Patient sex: M
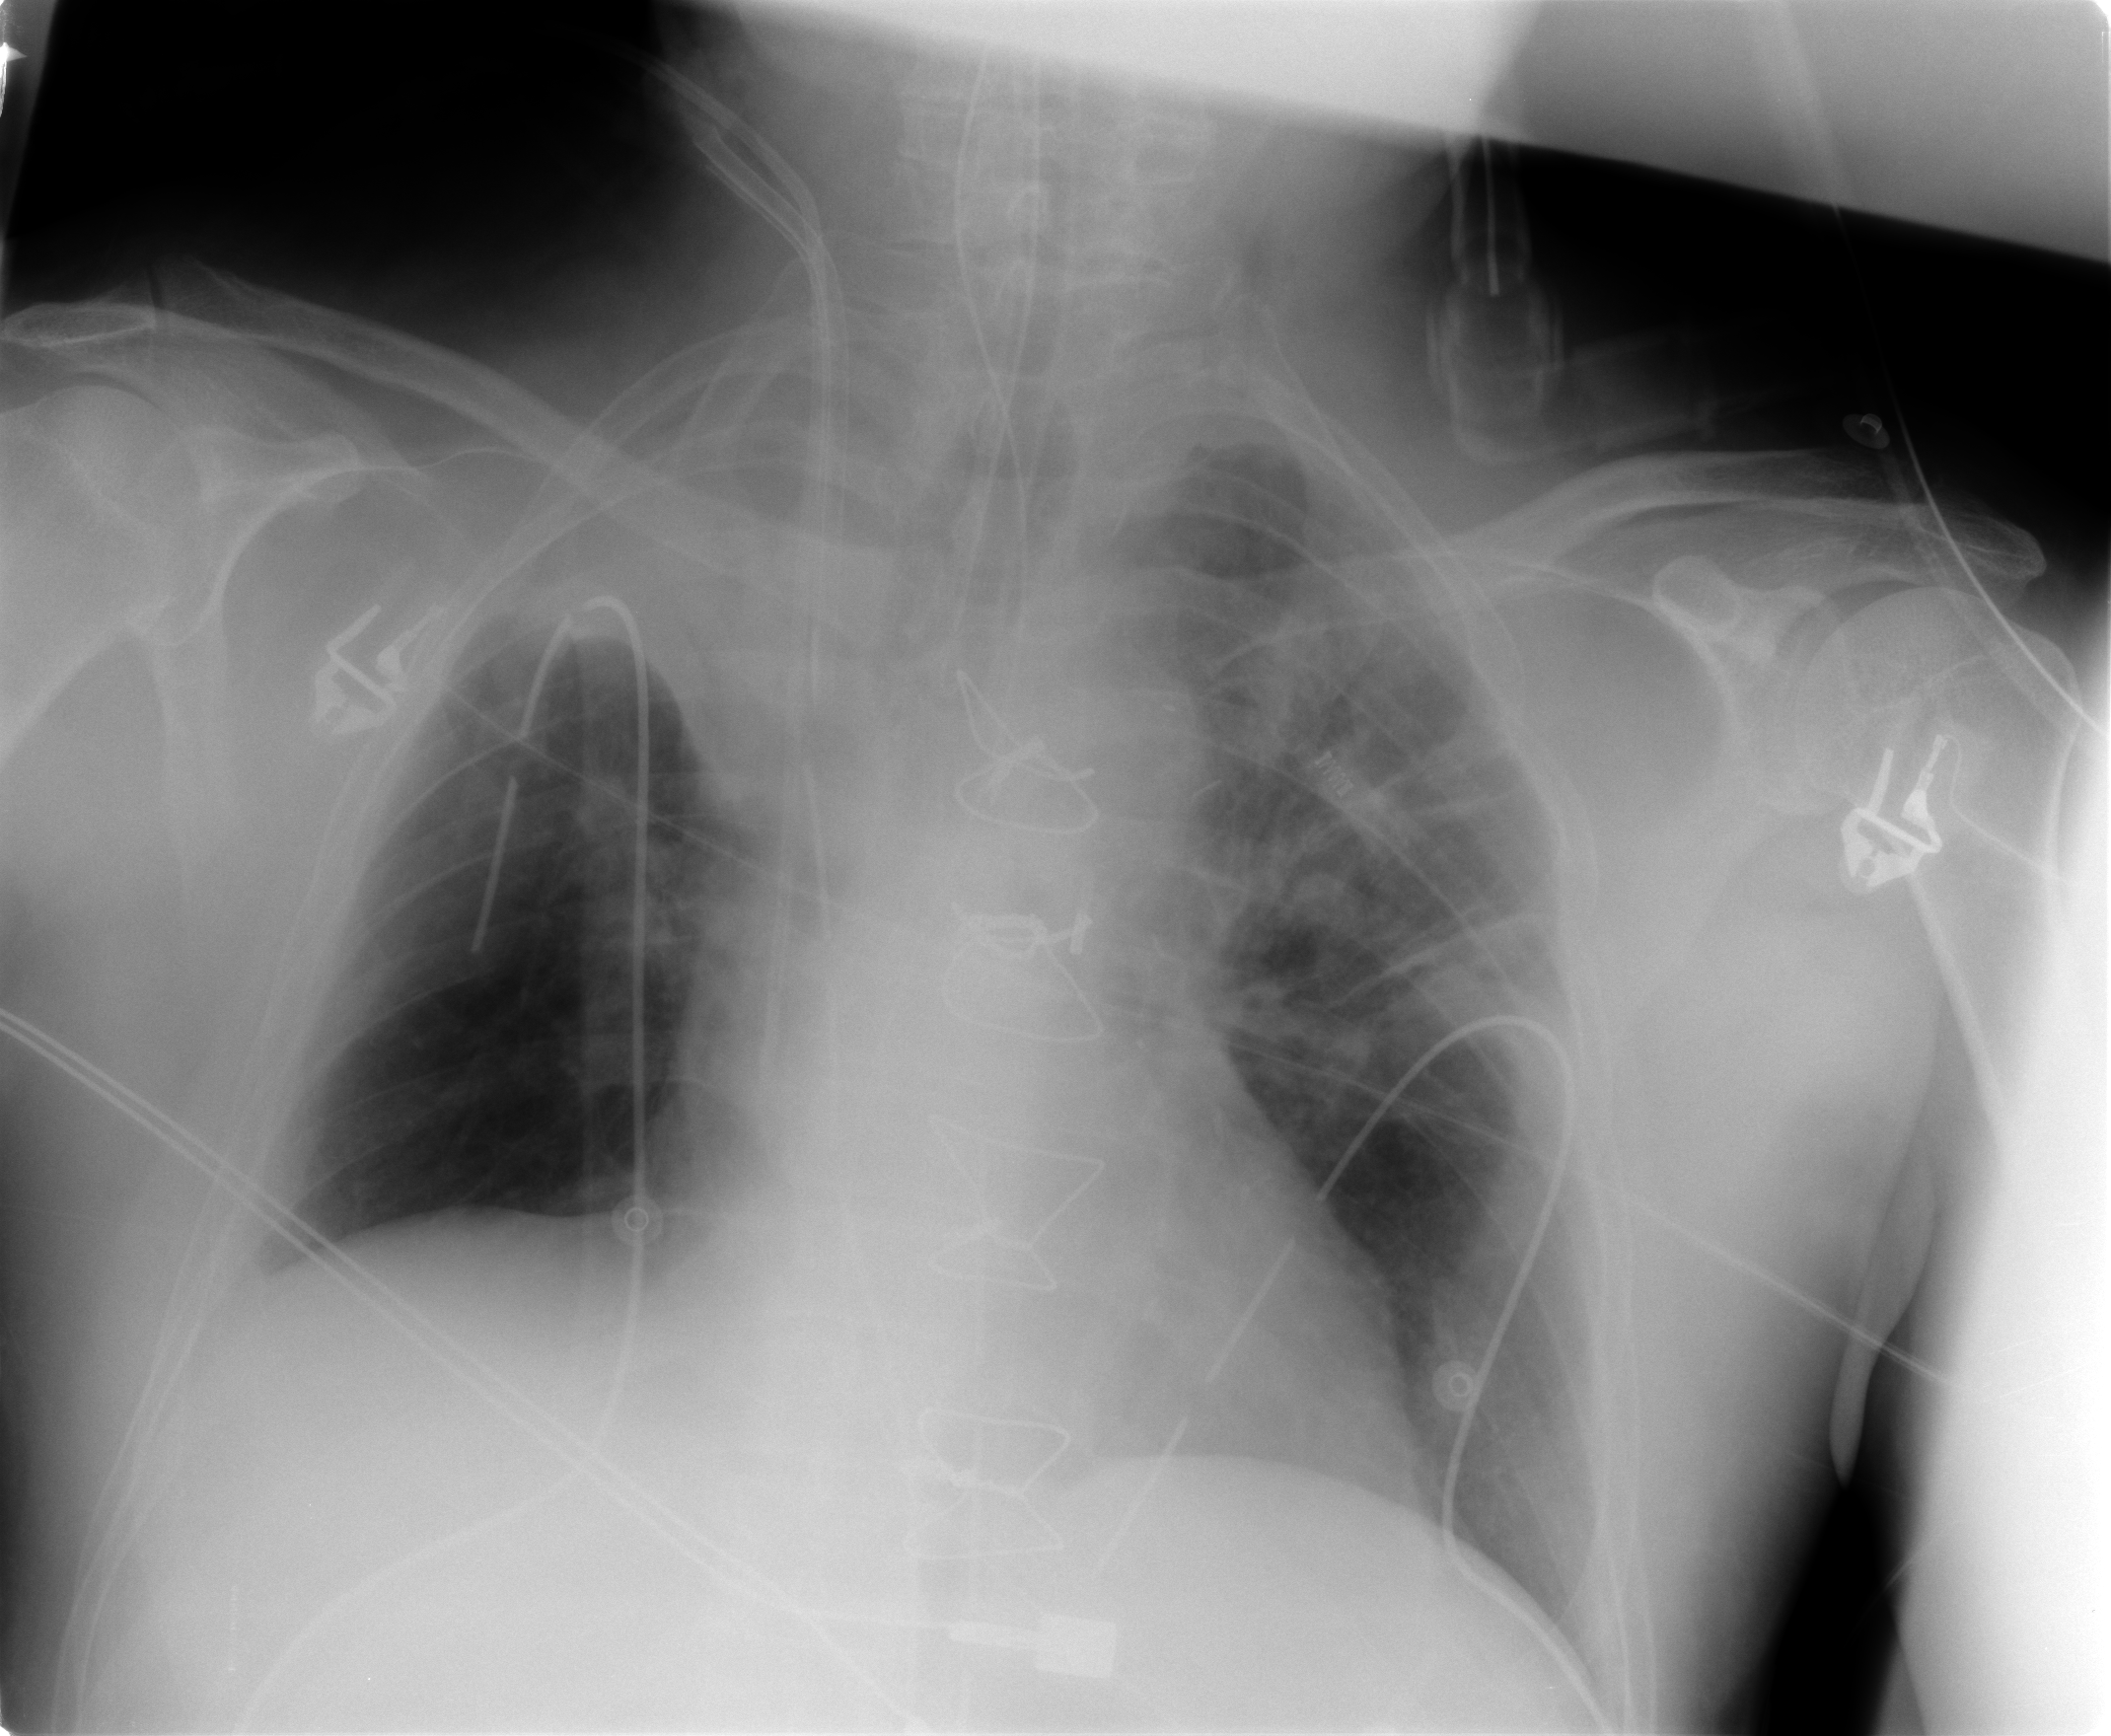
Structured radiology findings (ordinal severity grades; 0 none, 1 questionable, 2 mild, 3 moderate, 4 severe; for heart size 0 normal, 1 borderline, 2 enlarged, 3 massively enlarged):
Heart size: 0
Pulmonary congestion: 0
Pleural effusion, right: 2
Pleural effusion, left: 0
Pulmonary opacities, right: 0
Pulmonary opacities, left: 0
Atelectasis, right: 3
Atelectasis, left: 2